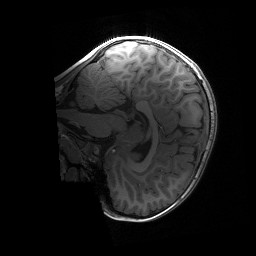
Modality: T1w
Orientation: sagittal
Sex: female
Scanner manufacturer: siemens
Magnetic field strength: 3 T
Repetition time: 1.9 s
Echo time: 0.00243 s